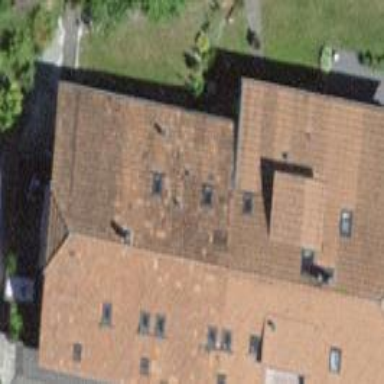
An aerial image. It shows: Residential building with half-hipped roof shape.